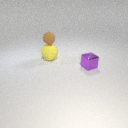
large yellow rubber sphere below small brown rubber sphere